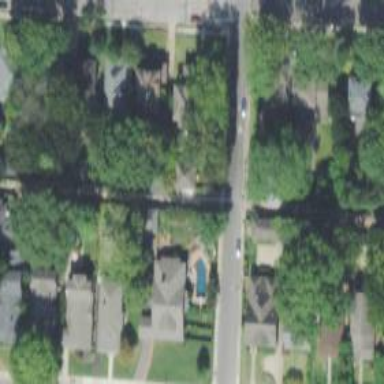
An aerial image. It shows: Alley classified as service road.